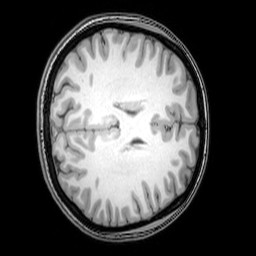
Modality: T1w
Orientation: axial
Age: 22
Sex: female
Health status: healthy
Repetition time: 0.081 s
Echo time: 0.037 s